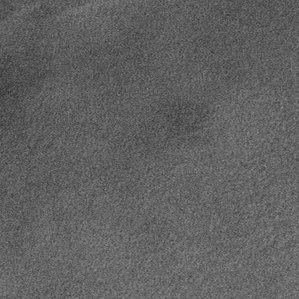
Label: frost